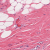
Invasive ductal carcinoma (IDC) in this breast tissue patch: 0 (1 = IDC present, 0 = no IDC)